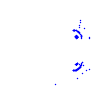
Particle: proton